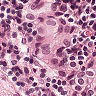
Metastatic tissue present: yes